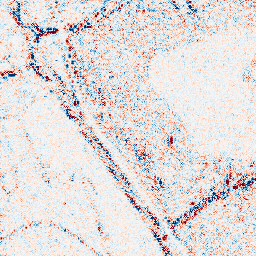
Category: wavelet
Decomposition family: wavelet_reverse_biorthogonal
Decomposition parameters: wavelet: rbio5.5
level: 1
Upsampling method: quintic
Upsampling parameters: scale: 8
Upsampling scale: 8